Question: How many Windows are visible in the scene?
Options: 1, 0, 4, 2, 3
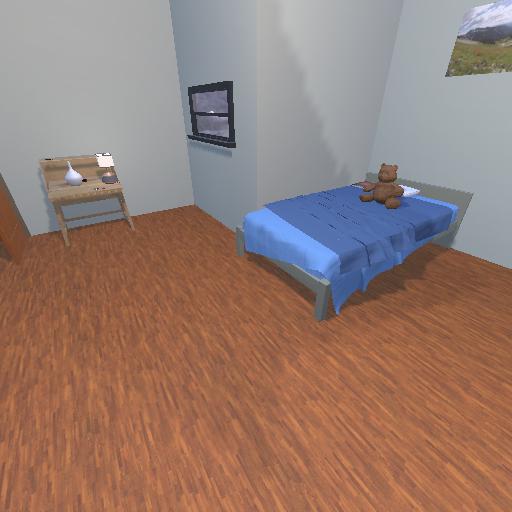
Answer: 1